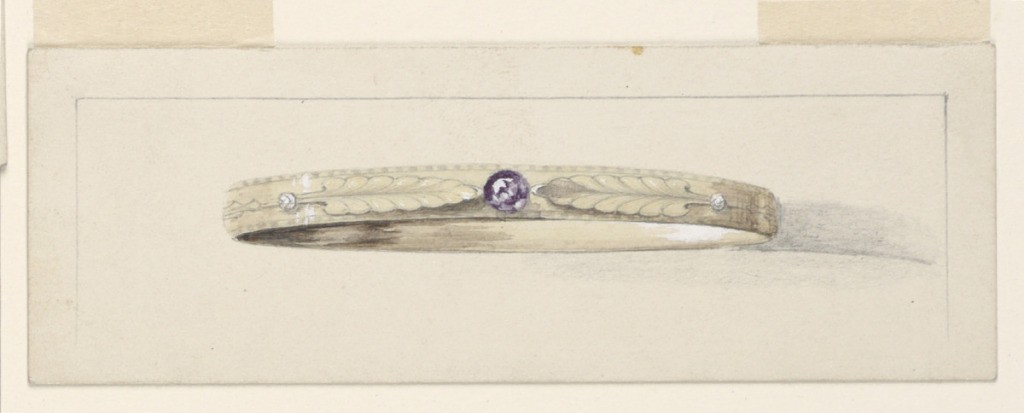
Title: Design for a Bracelet
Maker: George E Germer, 1868 – 1936
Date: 1910–1920
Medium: Graphite, brush and white gouache, brush and brown, blue watercolor on cardboard
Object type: Projects for bracelts
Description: Bordering lines as 1939-84-20. A violet gem between leaves on a band. Cast shadow